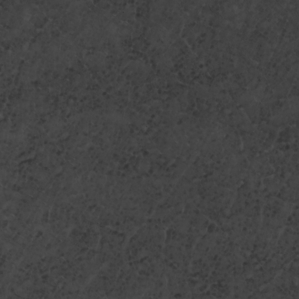
Label: non_frost